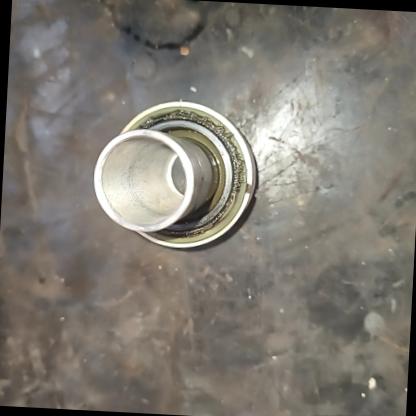
Klasa: inne